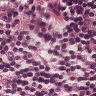
Metastatic tissue present: no